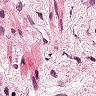
Metastatic tissue present: yes